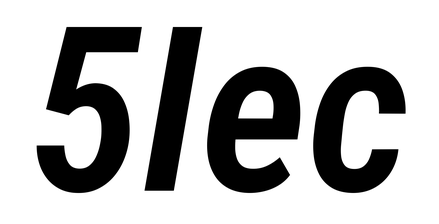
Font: Roboto-Italic_Condensed_SemiBold_Italic